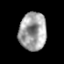
Tissue: prostate
Cell type: Epithelial cells
Senescence score: 0.3375
Nuclear area (px): 1021
Mean DAPI intensity: 162.032